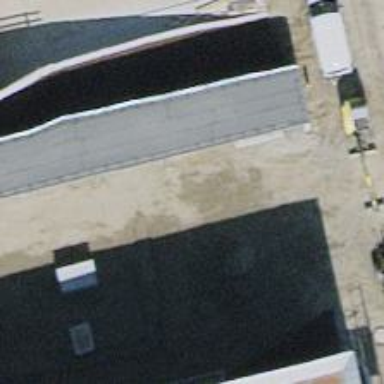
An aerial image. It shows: View of roof of building.